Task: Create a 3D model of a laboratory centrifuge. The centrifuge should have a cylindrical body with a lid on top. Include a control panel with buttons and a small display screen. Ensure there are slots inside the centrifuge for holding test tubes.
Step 508:
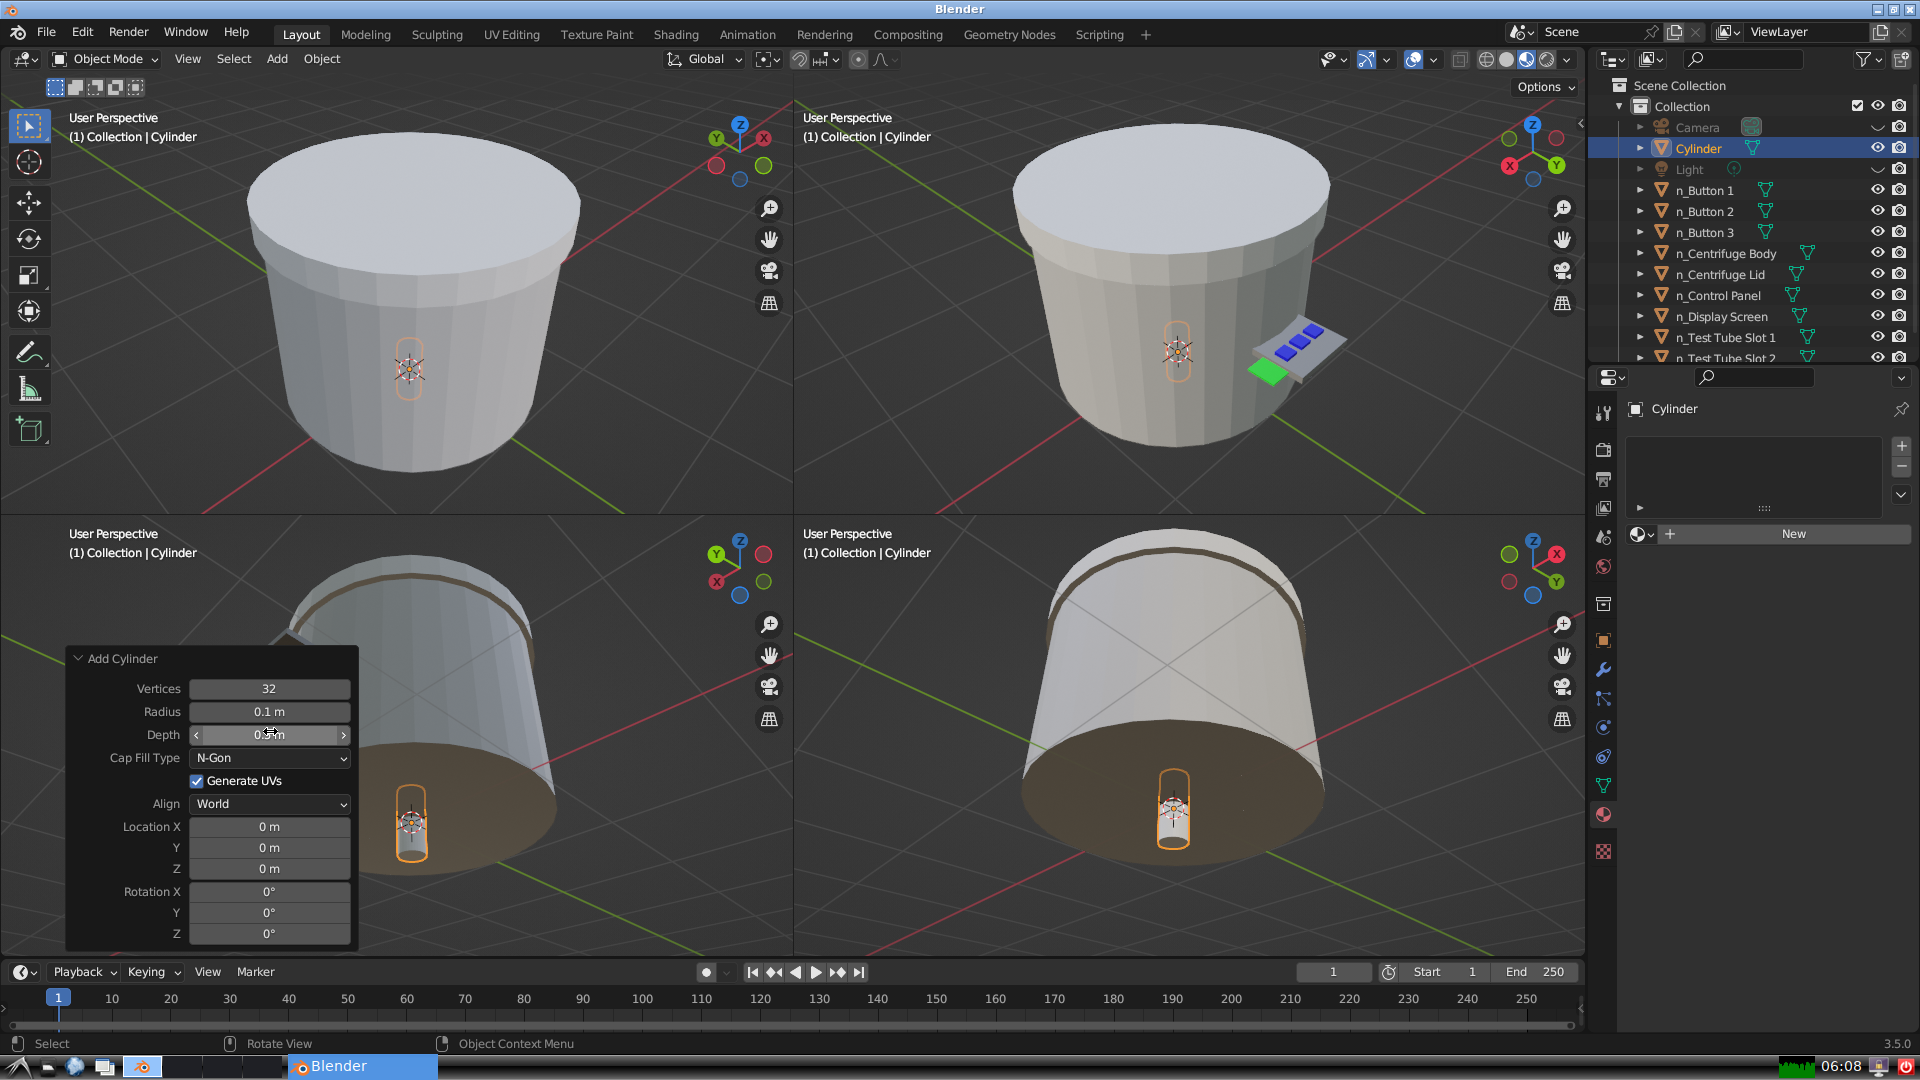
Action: click: no